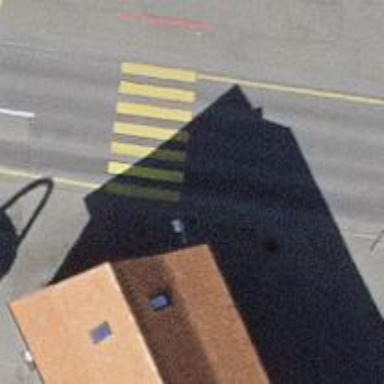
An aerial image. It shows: Uncontrolled road crossing.